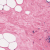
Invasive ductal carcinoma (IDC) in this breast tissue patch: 0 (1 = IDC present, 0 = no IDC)